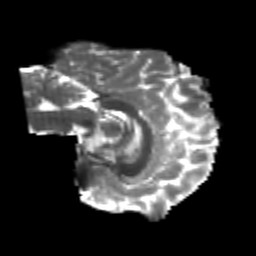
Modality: T2w
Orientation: sagittal
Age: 20
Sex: male
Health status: healthy
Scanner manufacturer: philips
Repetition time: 7.386 s
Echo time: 0.08599 s